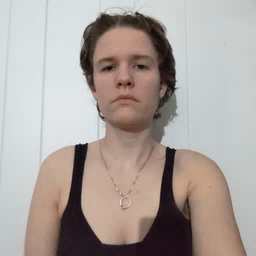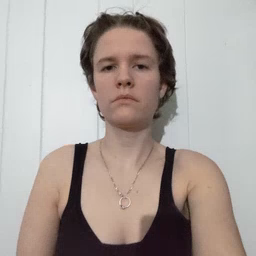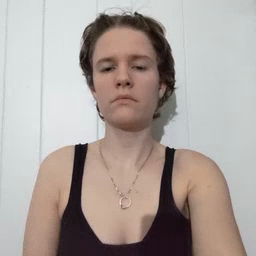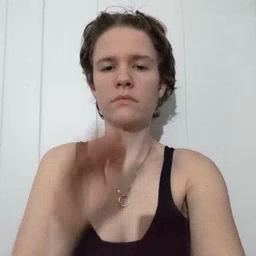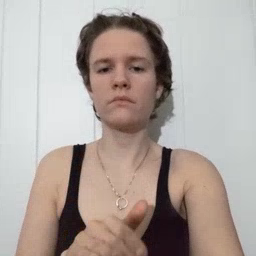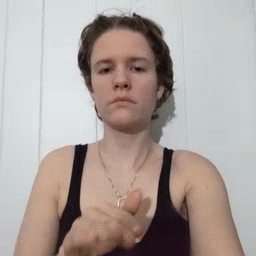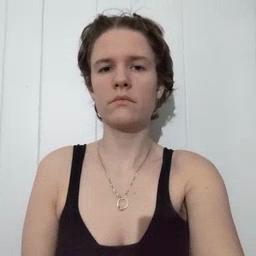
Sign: on